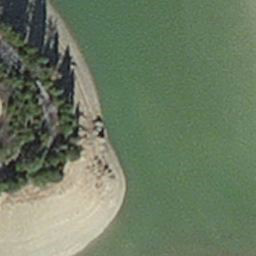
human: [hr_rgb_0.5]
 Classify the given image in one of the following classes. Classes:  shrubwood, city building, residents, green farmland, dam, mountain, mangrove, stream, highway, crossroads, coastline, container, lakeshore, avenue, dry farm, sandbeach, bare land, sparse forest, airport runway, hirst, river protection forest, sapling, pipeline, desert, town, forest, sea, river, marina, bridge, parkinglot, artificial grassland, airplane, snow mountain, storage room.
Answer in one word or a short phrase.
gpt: hirst